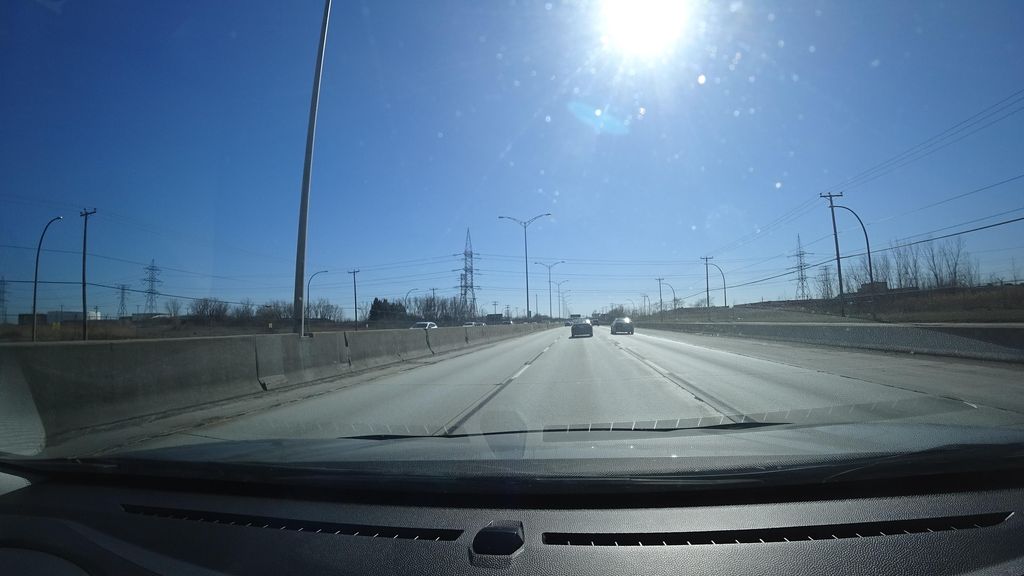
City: montreal